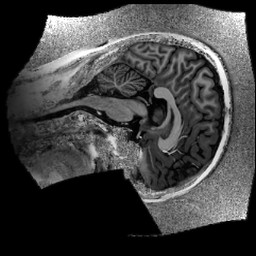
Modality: UNIT1
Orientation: sagittal
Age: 21
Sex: female
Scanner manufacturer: siemens
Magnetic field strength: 6.98 T
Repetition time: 6 s
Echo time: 0.00283 s